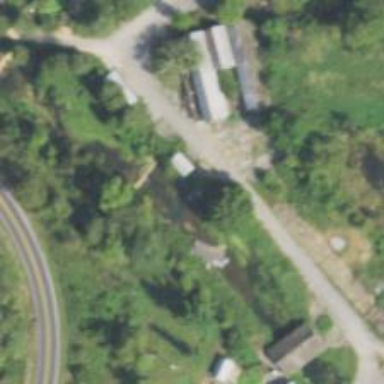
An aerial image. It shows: Covered bridge over service road.